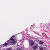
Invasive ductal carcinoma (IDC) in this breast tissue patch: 0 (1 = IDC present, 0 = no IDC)